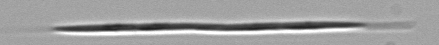
Label: Pseudo-nitzschia